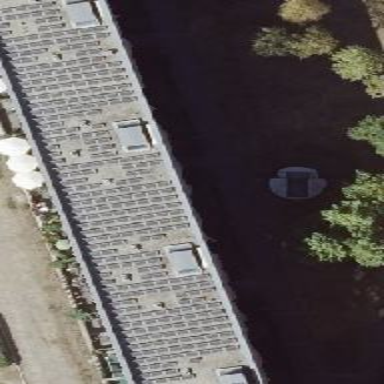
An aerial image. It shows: Residential building with flat silver roof.